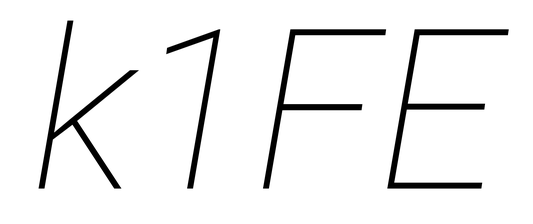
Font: Roboto-Italic_Thin_Italic